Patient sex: M
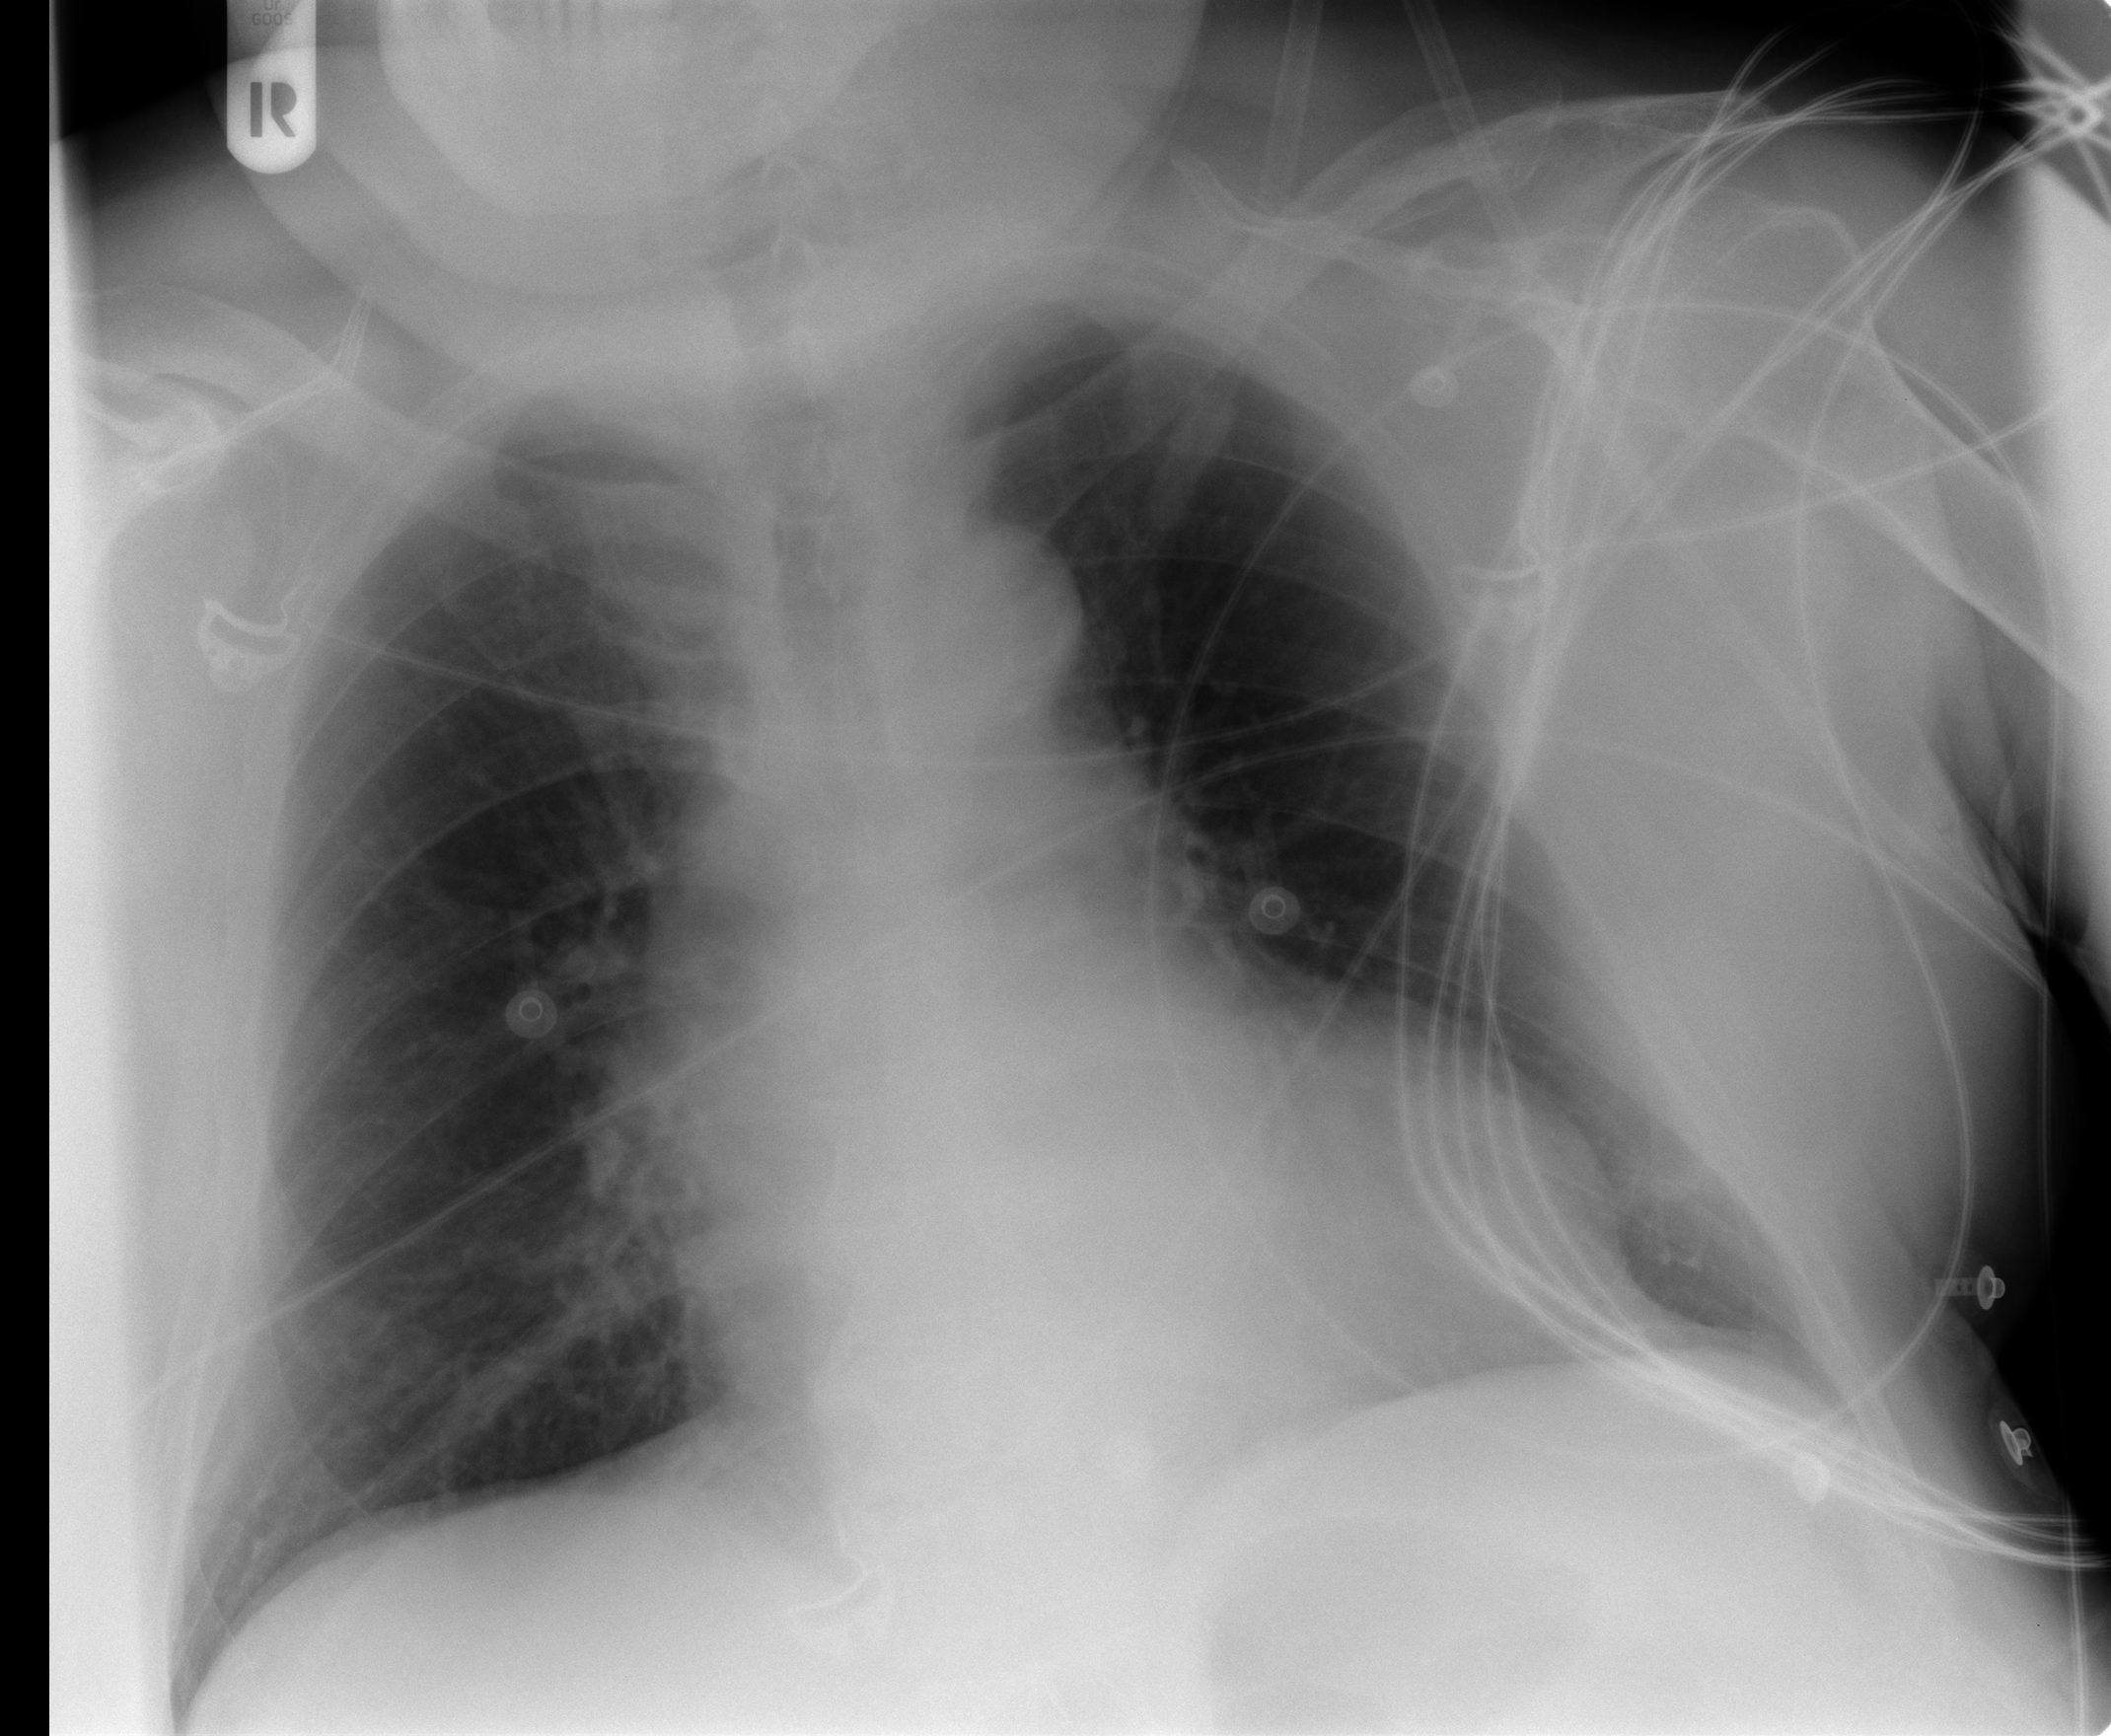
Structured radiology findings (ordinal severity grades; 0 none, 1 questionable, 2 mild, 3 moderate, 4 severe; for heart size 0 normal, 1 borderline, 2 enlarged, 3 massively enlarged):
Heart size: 2
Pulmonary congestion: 2
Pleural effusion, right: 0
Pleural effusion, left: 0
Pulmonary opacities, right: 0
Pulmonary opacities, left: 0
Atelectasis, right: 2
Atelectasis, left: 2